Interaction volume radius: 10 \u00c5
Interaction volume height: 35 \u00c5
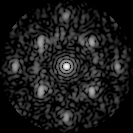
Disorder parameter: 0.4335